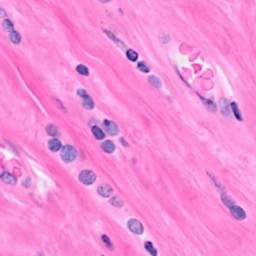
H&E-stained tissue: Breast